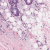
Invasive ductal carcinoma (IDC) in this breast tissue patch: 1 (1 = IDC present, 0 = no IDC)